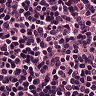
Metastatic tissue present: no